Field crop: tomato
Growth stage: 2
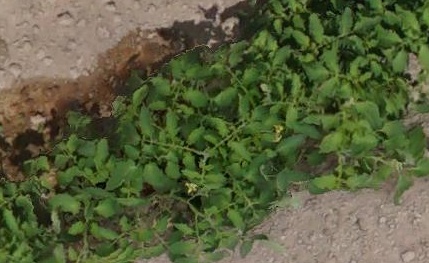
Species: tomato